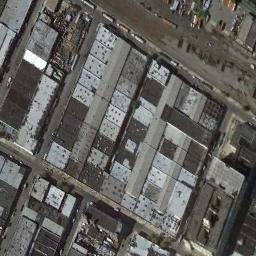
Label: industrial_area